Question: Count the number of objects in the diagram.
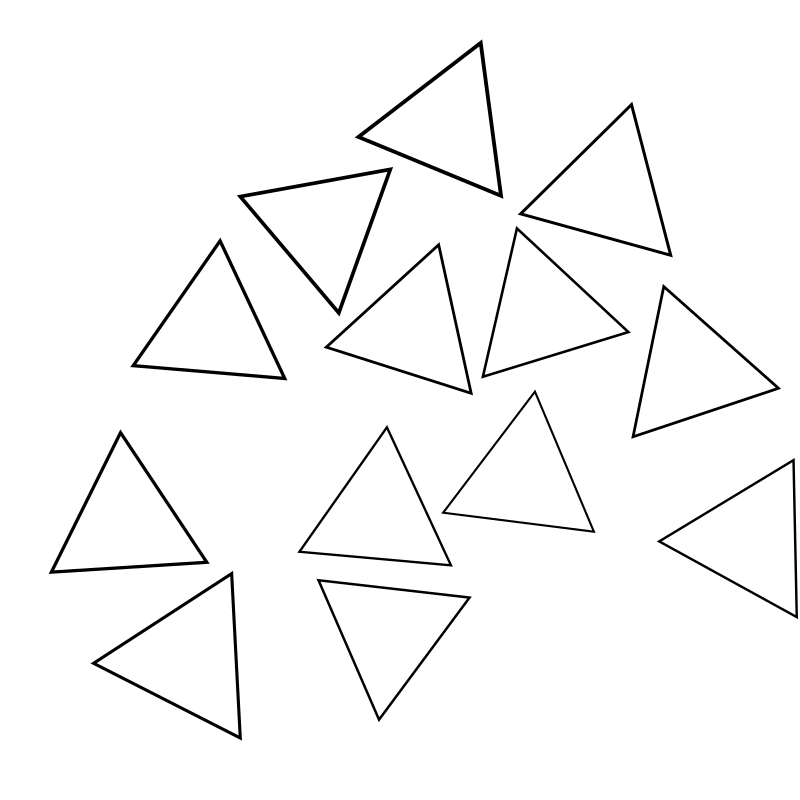
Answer: 13